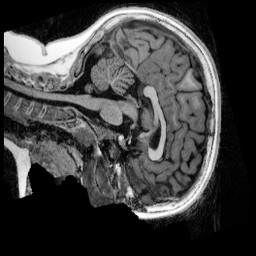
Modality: UNIT1_denoised
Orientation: sagittal
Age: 10
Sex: female
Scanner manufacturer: siemens
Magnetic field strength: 3 T
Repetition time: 4 s
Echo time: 0.00303 s